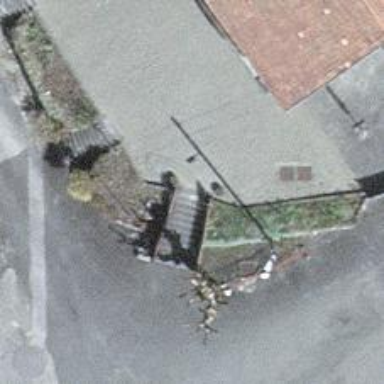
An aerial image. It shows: Road with steps.